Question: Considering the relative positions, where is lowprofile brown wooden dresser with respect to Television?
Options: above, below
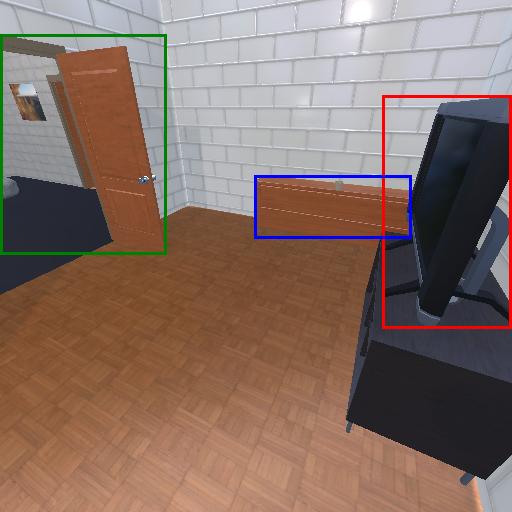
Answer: above